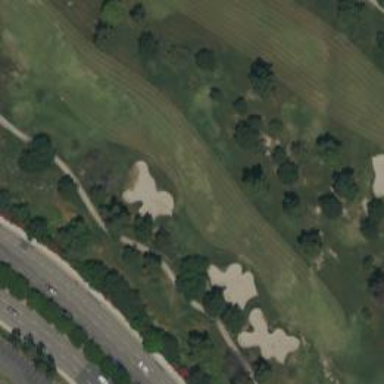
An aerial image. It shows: Golf hole.